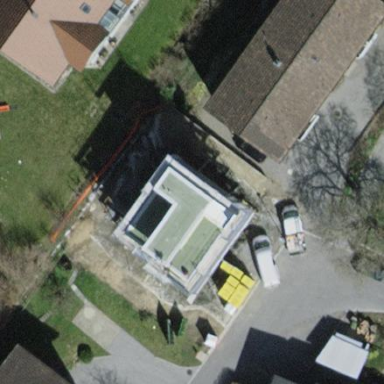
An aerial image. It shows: Simple house.